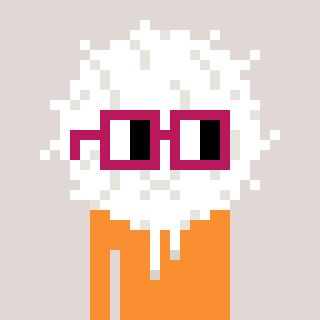
a pixel art character with square dark red glasses, a cottonball-shaped head and a orange-colored body on a warm background